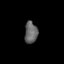
Tissue: skin
Cell type: Epithelial cells
Senescence score: 0.2226
Nuclear area (px): 274
Mean DAPI intensity: 101.438